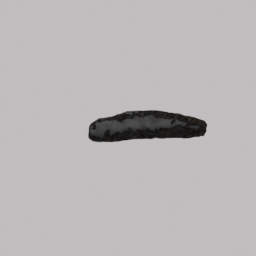
Label: nature